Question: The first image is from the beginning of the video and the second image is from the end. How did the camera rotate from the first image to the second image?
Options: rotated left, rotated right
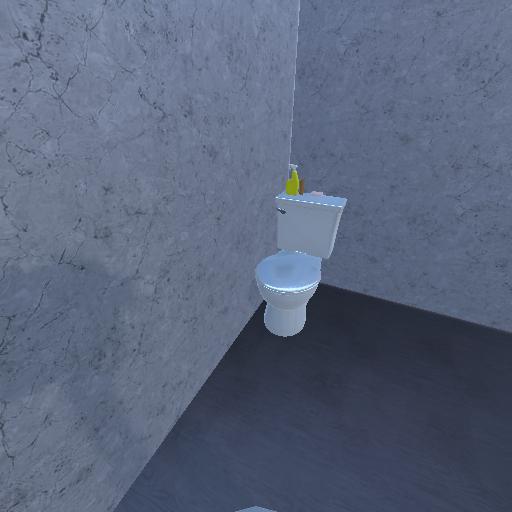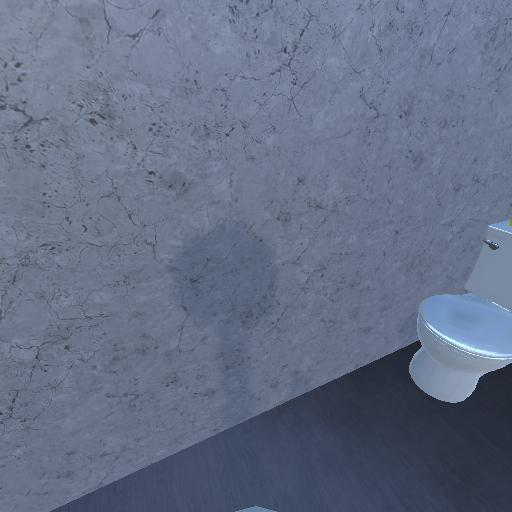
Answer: rotated left